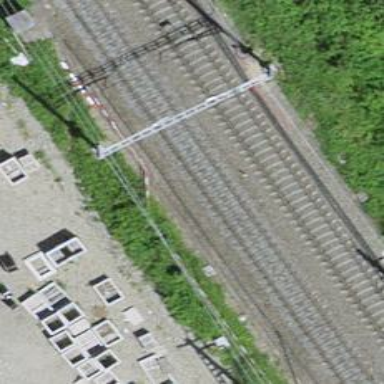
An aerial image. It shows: Railway siding with one electrified track and contact line for powering the train.